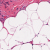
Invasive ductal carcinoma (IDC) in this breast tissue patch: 0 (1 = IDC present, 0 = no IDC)